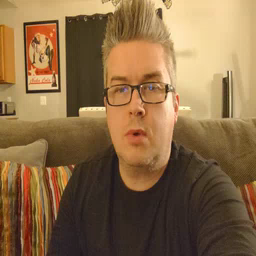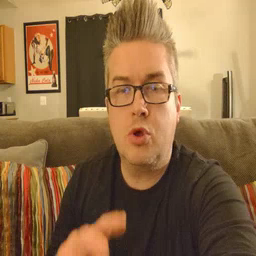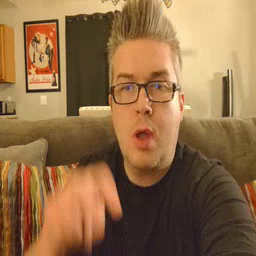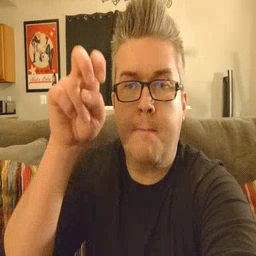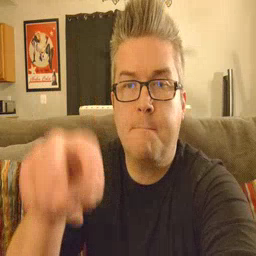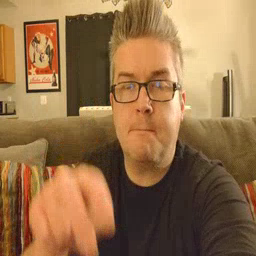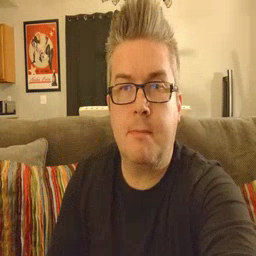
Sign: jump